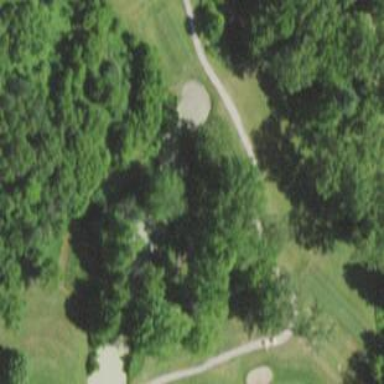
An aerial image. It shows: Water hazard on golf course.